This time-frequency spectrogram was computed from a bearing vibration snapshot; brighter regions carry more energy. Determine the bearing's health state. Answer with exactly one of: normal, inner_race, outer_race, ball.
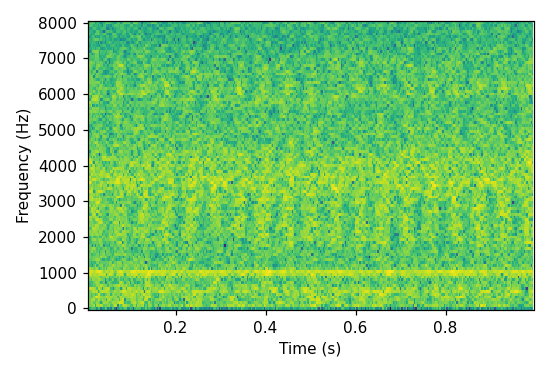
Answer: normal